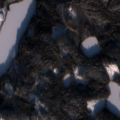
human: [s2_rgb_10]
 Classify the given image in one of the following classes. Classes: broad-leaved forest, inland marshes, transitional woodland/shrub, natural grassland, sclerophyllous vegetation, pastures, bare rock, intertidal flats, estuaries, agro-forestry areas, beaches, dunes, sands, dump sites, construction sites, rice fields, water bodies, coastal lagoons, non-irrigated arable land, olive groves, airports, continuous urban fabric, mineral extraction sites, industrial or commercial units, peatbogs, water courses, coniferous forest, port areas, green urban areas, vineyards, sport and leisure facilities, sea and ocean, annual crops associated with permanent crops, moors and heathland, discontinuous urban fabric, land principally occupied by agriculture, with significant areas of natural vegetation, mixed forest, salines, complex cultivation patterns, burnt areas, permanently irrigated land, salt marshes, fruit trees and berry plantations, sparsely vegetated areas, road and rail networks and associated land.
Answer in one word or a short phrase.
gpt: coniferous forest, water bodies